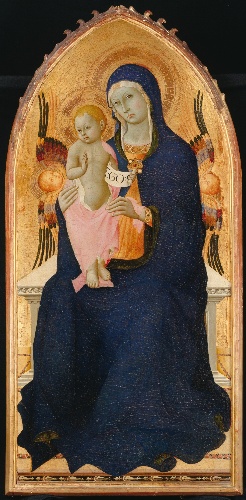
Title: Madonna and Child Enthroned with Two Cherubim
Artist: Osservanza Master
Artist bio: Italian, Siena, active second quarter 15th century
Date: 1435–40
Object type: Painting
Classification: Paintings
Medium: Tempera on wood, gold ground
Culture: Italian, Siena
Dimensions: Overall: 56 1/2 × 27 3/8 in. (143.5 × 69.5 cm)
Department: Robert Lehman Collection
Credit line: Robert Lehman Collection, 1975
Accession year: 1975
Repository: Metropolitan Museum of Art, New York, NY
Tags: Angels|Madonna and Child